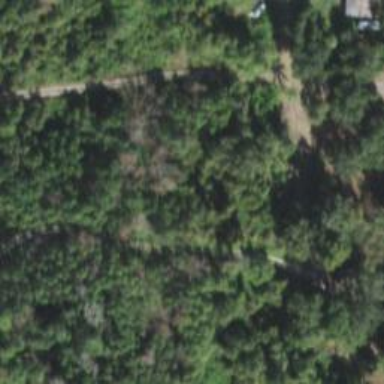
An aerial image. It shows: Driveway leading to service road.